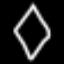
Label: diamond